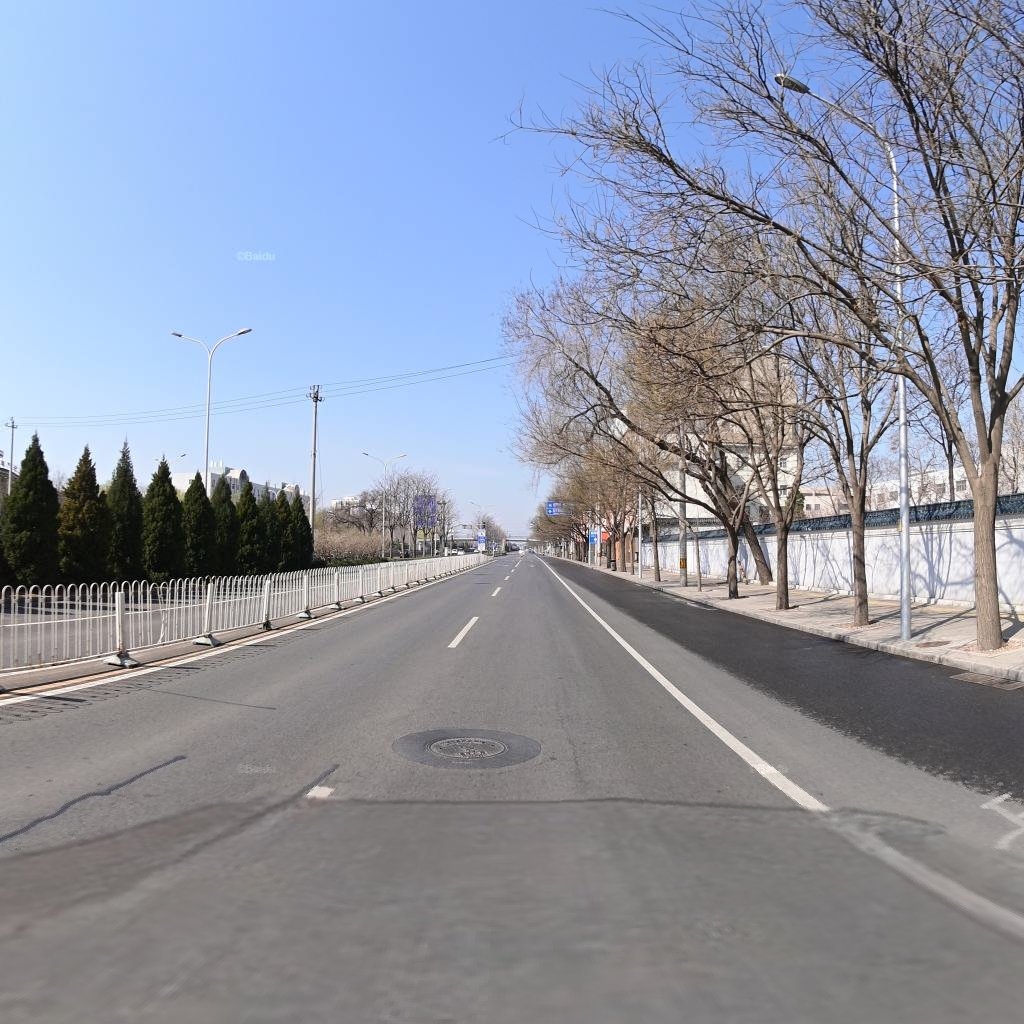
Region: Haidian
Road damage annotations: longitudinal patch, longitudinal patch, manhole cover, transverse patch